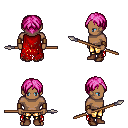
a pixel art fantasy rpg character, male body template, human, dark skin, red tattered cape, gold greaves, pink parted hairstyle, leather bracers, brown shoes, spear, four views (front, back, left, right), 2x2 character sprite sheet, small pixel art, hard edges, no anti-aliasing